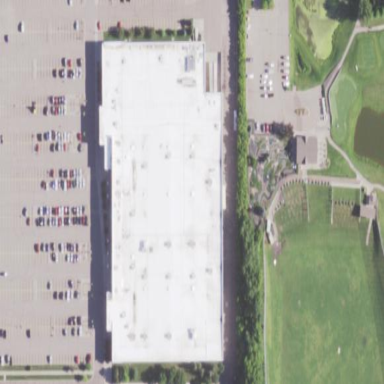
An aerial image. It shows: Department store building.